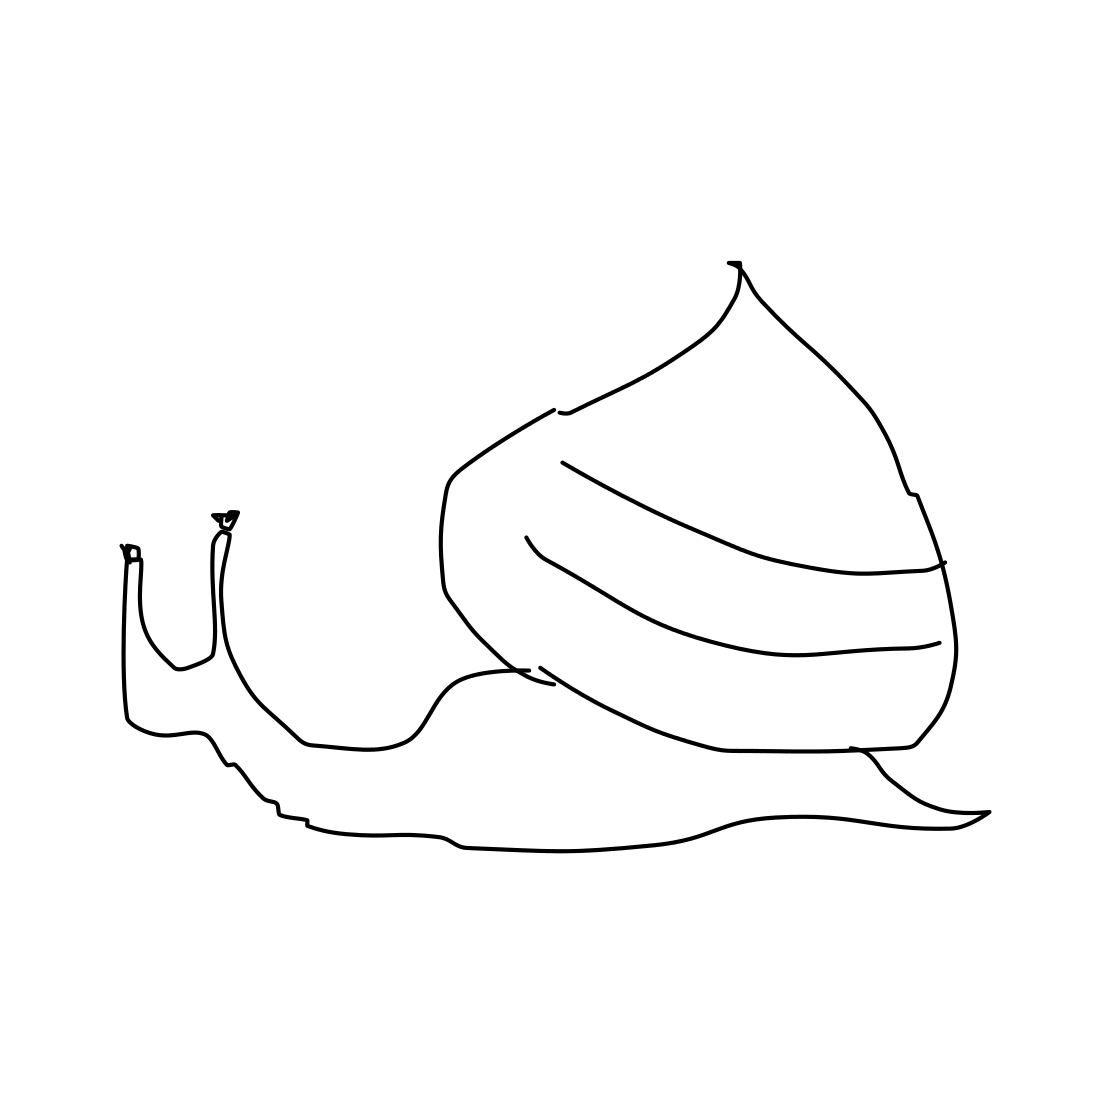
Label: snail